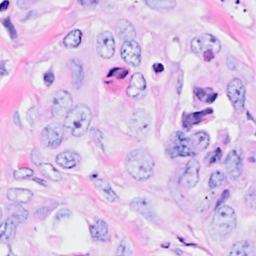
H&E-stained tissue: Breast